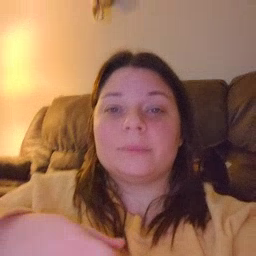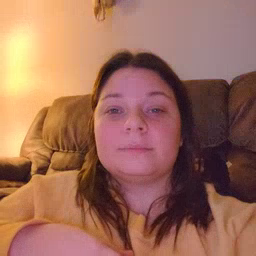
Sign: vacuum